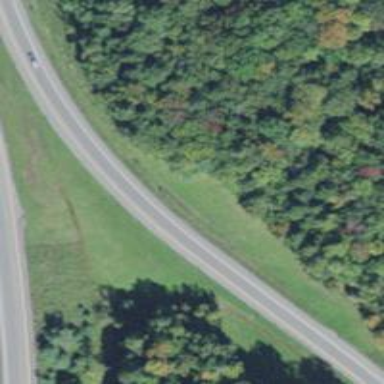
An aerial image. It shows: Asphalt road classified as primary highway with expressway characteristics.